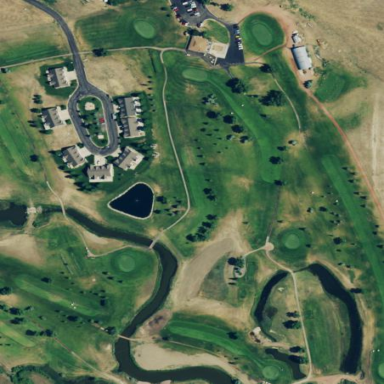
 place for golfing and leisure activities."